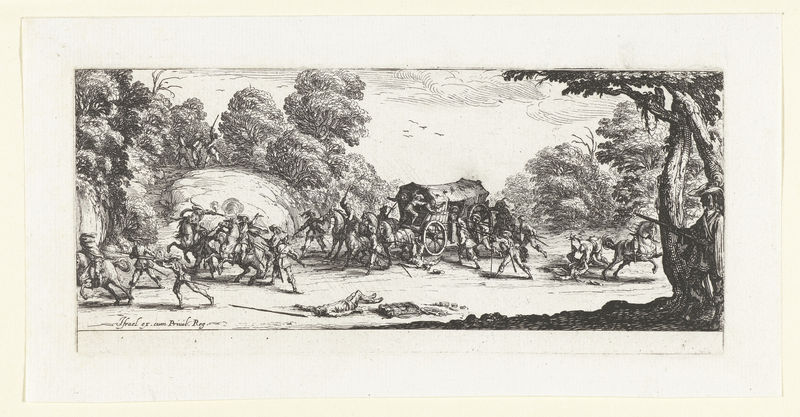
Titel: Soldaten overvallen reizigers
Künstler: Jacques Callot
Standort: Amsterdam
Institution: Rijksmuseum
Schlagwörter: fight, men, people, soldier, soldiers, sword, swords, white, black, gray, grey, print, clouds, fighting, horses, man, rock, sky, tree, hill, landscape, nature, trees, death, spanish, forest, road, drawing, black and white, army, bird, etching, battle, birds, fall, dead, wind, victorian, outside, leaves, engraving, pencil, war, american, carriage, horse, wagon, pen and ink, landschaft, action, robbery, theives, spears, wheel, cariage, killing, murder, wheels, gun, guns, woods, kutsche, spear, corpse, rifle, running, attack, weapons, solider, hiding, highway, waggon, assault, covered, migration, carrige, attach, beatle, a beatle, covered wagon, raid, bandits, flying birds, riffle